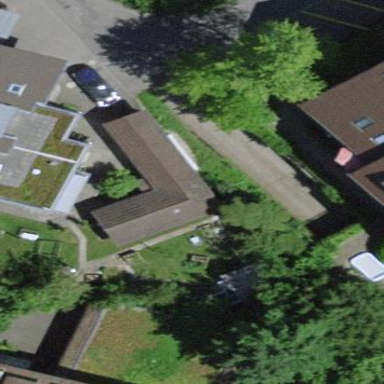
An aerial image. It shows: Garage.